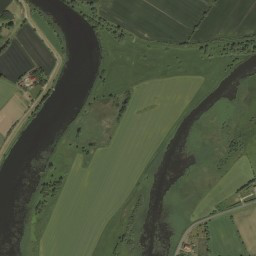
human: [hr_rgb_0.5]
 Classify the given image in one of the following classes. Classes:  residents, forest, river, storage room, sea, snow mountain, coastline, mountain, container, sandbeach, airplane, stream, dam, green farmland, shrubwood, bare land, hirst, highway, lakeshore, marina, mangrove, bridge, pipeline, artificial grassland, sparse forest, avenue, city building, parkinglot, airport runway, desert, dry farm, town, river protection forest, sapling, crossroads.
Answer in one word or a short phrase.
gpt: river